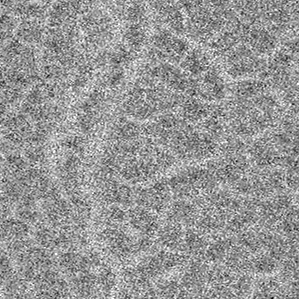
Label: frost